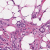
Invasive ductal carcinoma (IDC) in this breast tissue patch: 0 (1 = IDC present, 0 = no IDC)